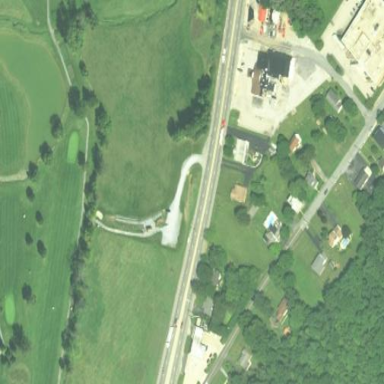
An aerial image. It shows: Grassy area used as driving range for golf.